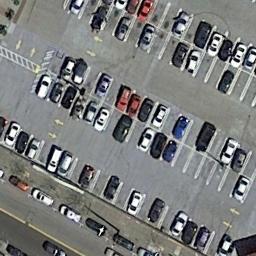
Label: parking_lot